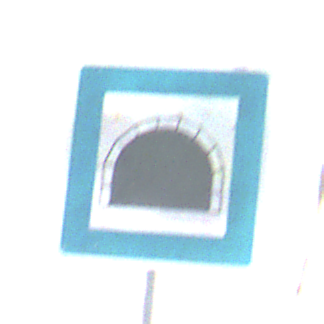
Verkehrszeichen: Tunnel
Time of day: SunriseSunset
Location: Outdoor (Nature)
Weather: PartlyCloudy
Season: NotSpecified
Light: Natural